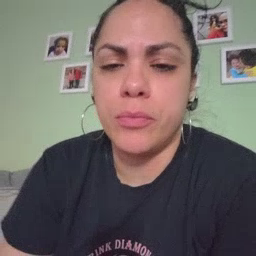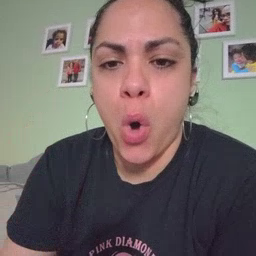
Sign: go